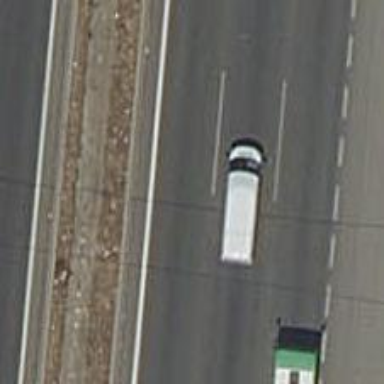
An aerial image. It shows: Motorway.